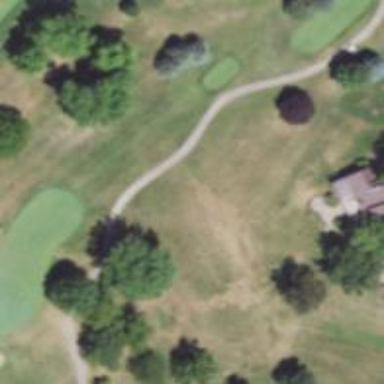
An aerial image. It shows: Service road used as golf cart path.